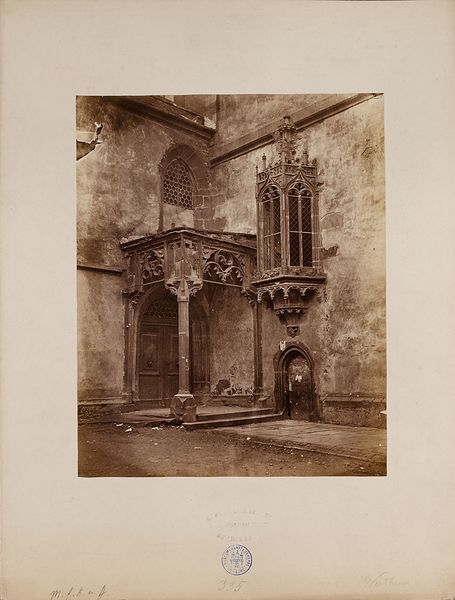
Titel: Wertheim, Evangelische Stiftskirche, Hauptportal und Chörlein
Künstler: Georg Maria Eckert
Standort: Hamburg
Institution: Museum für Kunst und Gewerbe Hamburg
Schlagwörter: foto, fotografie, photographie, erker, photo, portal, architekturfotografie, albumin, lichtbild, architekturphotographie, bildwerke, angewandte und bildende kunst, hessische systematik, schwarzweißpositivverfahren, silbersalzverfahren, schwarzweißfotografie, albuminpapier, fassadendekorationen